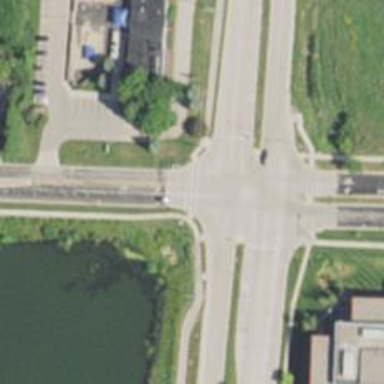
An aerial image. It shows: Crossing road.